Question: I'm trying to replicate this:

I have a list of words, each of which has an x and y coordinate. I need to graph them just like the one above. What is the best way to do this? I know I could do something like...
'''
y = [2.56422, 3.77284, 3.52623, 3.51468, 3.02199]
z = [0.15, 0.3, 0.45, 0.6, 0.75]
n = [hello, xyz, bbb, fasjd, boy]
fig, ax = plt.subplots()
for i, txt in enumerate(n):
ax.annotate(txt, (z[i], y[i]))
'''
But this doesn't seem too efficient for what I want to do. For each word, I have a function to pass it through to find the x coordinate and then another function to find its y coordinate. Maybe just a list of the words and then a function that loops through and plots each one as it goes through the list? Is this possible?
'''
def plotWords(words):
fig, ax = pyplot.subplots()
for w in words:
ax.annotate(w, code for x coordinate, code for y coordinate)
return ax
'''
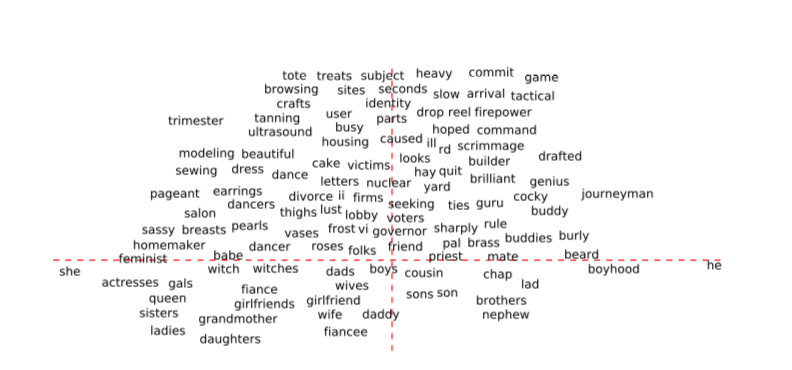
Answer: This figure
<URL>
was produced running this script
'''
import matplotlib.pyplot as plt
import numpy as np
# determine the sequence of random numbers
np.random.seed(sum(ord(c) for c in 'gboffi'))
# initialize the plotting
fig, ax = plt.subplots(figsize=(8,6), constrained_layout=1)
# a list of long words
N = 40
data = '/usr/share/dict/italian'
long_words = [w.strip() for w in open(data) if len(w)>12 and "'" not in w]
words = np.random.choice(long_words, N)
# let's compute the word characteristics
xs = np.random.random(N) + [len(w) for w in words]
ys = np.random.random(N) + [sum(ord(c) for c in w)/len(w) for w in words]
# determine the axes limits
xmn = min(xs) ; xmx = max(xs) ; dx = xmx-xmn
ymn = min(ys) ; ymx = max(ys) ; dy = ymx-ymn
ax.set_xlim(xmn-0.05*dx, xmx+0.05*dx) ; ax.set_ylim(ymn-0.05*dy, ymx+0.05*dx)
# label the axes
plt.xlabel('Word Length', size='x-large')
plt.ylabel('Mean Value', size='x-large')
# for every word, plot a red "o" and place the text around it
for w, x, y in zip(words, xs, ys):
ax.plot((x,),(y,), 'o', c='r')
ax.annotate(w, (x, y), ha='center', va='center')
# the dashed red lines, the position is a little arbitrary
plt.hlines(ymn+0.5*dy, xmn, xmx, ls='--', color='r')
plt.vlines(xmn+0.4*dx, ymn, ymx, ls='--', color='r')
# remove everything except points, red lines and axes' labels
plt.box(False)
plt.tick_params(left=0, top=0, right=0, bottom=0,
labelleft=0, labeltop=0, labelright=0, labelbottom=0)
# we are done
plt.show()
'''